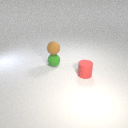
small brown rubber sphere above small green rubber sphere